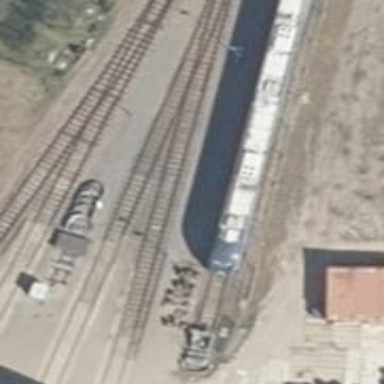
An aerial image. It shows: Railway yard in service.